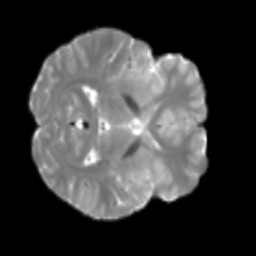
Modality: T2w
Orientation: axial
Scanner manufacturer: siemens
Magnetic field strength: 3 T
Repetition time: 4 s
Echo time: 0.0594 s